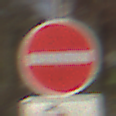
Verkehrszeichen: VerbotDerEinfahrt
Zusatzzeichen unten: MehrspurigeFahrzeugeFrei6
Umgebung: Outdoor, Urban
Tageszeit: MorningAfternoon
Wetter: PartlyCloudy
Licht: Natural
Jahreszeit: NotSpecified
Kontrast: HighContrast